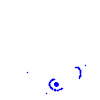
Particle: kaon